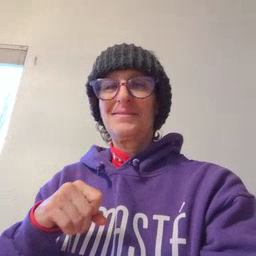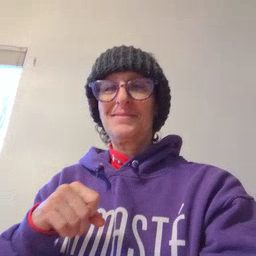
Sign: apple